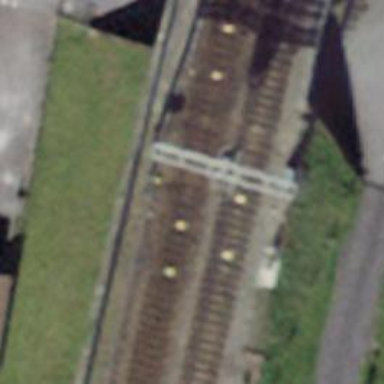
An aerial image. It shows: Gantry structure.